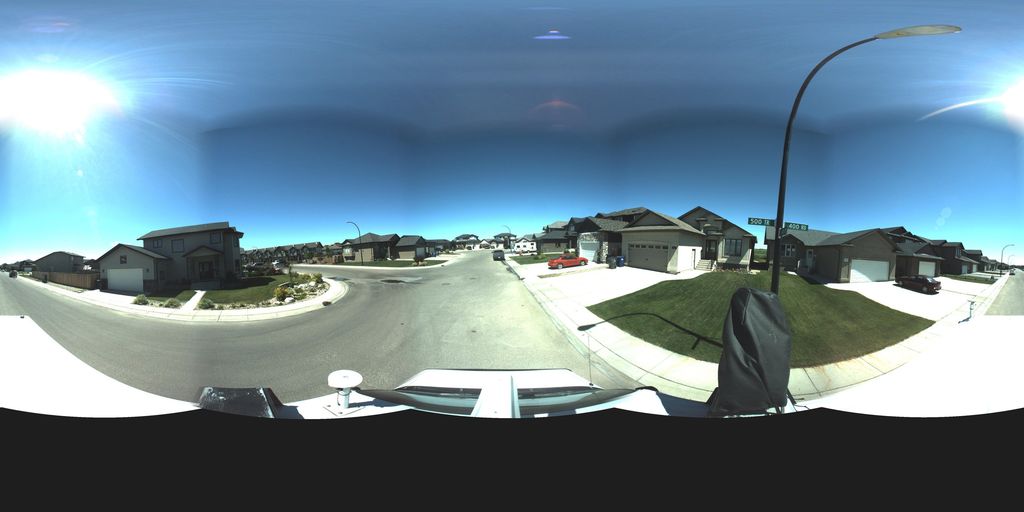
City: saskatoon